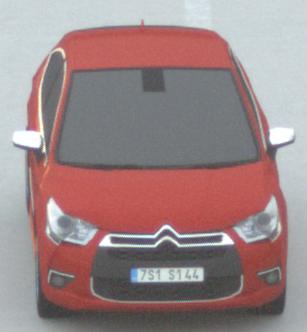
Make: Citroen
Model: DS 4 VTi 120
Detailed model: DS 4
Model produced from: 2011/05
Model produced until: 2015/01
Doors: 5
Color: red
Road condition: dry road
Daytime: sunrise or sunset
Contrast: low contrast